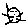
Label: cat